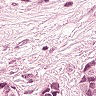
Metastatic tissue present: yes